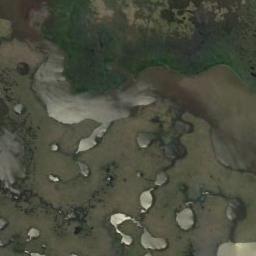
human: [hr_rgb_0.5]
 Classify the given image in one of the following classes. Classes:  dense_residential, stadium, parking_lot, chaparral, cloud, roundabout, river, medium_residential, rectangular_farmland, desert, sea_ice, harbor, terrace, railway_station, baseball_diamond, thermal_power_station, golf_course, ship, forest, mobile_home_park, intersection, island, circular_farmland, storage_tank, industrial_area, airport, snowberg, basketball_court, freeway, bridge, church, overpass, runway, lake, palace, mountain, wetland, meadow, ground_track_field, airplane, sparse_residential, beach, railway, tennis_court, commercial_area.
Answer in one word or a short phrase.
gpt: wetland